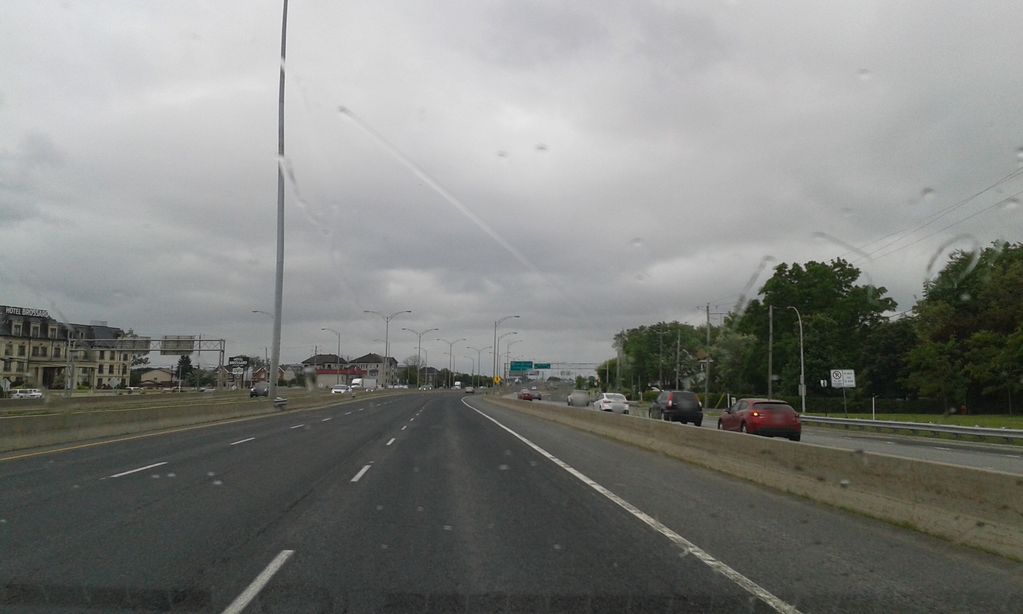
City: montreal